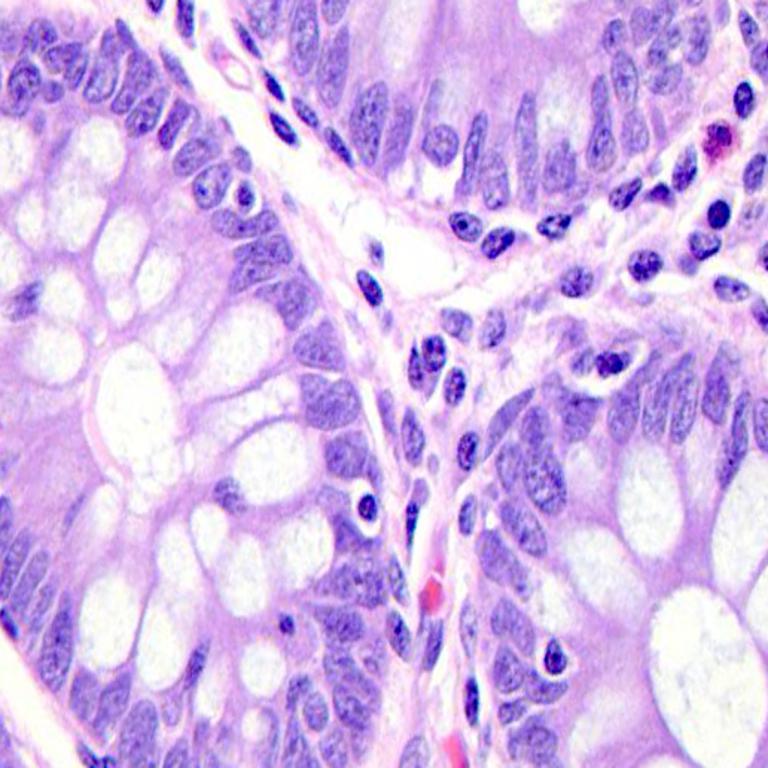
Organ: colon
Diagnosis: benign